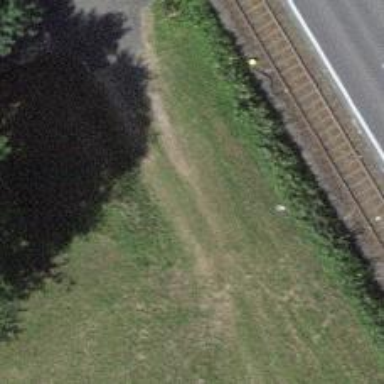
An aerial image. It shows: Path.